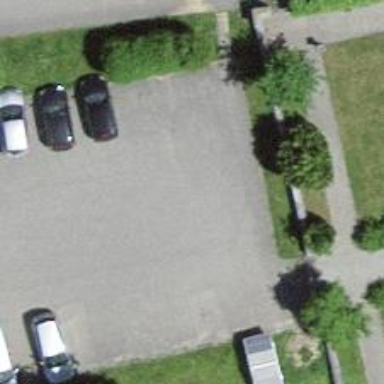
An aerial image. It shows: Parking aisle designated as service road.